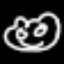
Label: frog